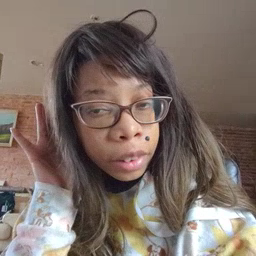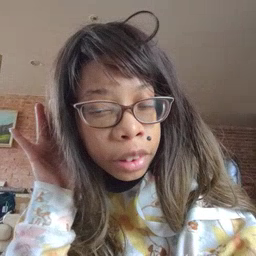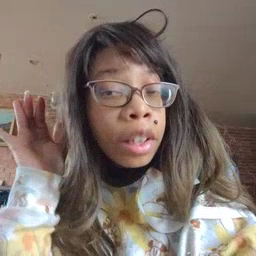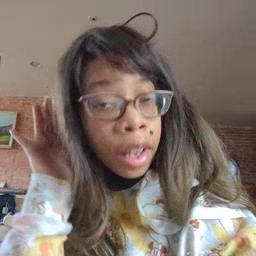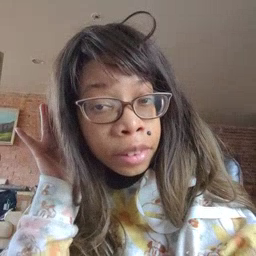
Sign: listen